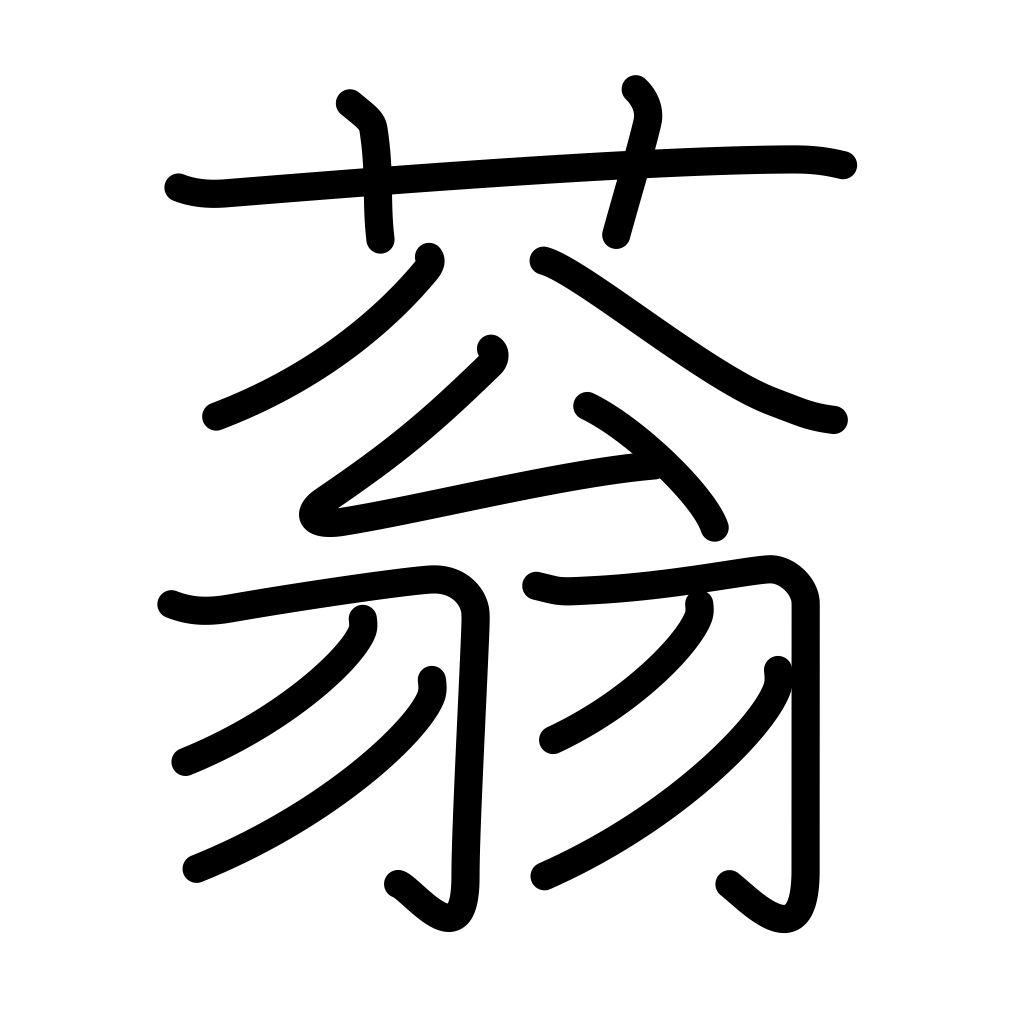
Meaning: flower stalk, vigorous growth